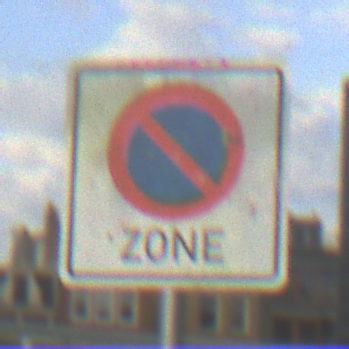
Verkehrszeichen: BeginnEingeschraenktesHalteverbotZone
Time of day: MorningAfternoon
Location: Outdoor (Suburban)
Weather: PartlyCloudy
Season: NotSpecified
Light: Natural